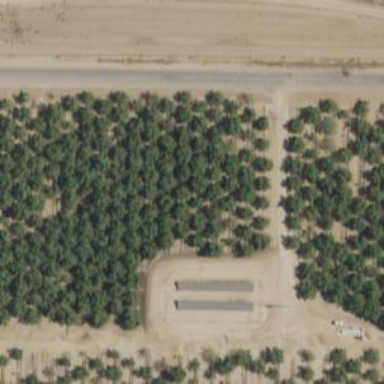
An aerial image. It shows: Orchard.